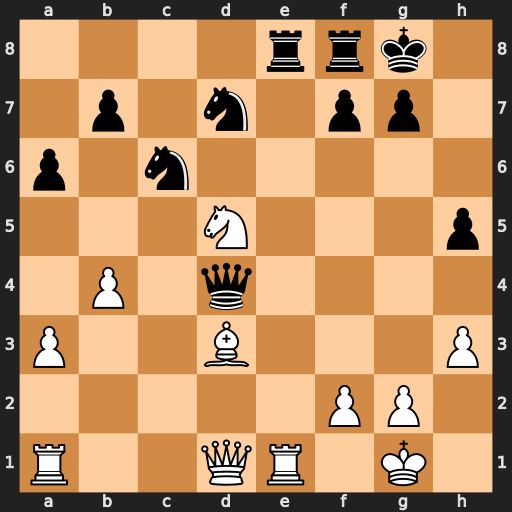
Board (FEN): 4rrk1/1p1n1pp1/p1n5/3N3p/1P1q4/P2B3P/5PP1/R2QR1K1
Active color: w
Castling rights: -
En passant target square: -
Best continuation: Ne7+ Rxe7 Rxe7